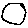
Label: circle